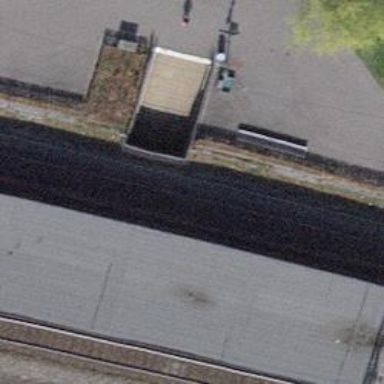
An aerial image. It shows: Footway tunnel.